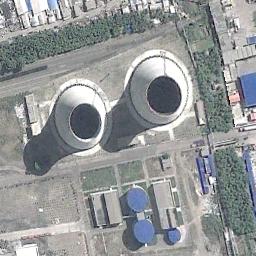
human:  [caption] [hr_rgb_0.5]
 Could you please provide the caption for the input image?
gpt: Here are three thermal power stations, two of which are emitting smoke .

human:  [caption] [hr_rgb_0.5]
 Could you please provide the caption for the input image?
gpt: The thermal power station is on the bare land next to some trees .

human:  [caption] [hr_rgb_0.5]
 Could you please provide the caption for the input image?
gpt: Many buildings are near the thermal power station .

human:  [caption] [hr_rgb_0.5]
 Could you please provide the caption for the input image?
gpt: Plant and machinery in a thermal power station with two cooling towers .

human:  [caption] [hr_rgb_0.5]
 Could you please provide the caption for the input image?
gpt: There are some buildings and two chimneys on the thermal power station .